Question: I would like to nicely fill the area between the bounds of confidence intervals (between the upper or lower bound of an area) and 0 using different colours for positive or negative (below or above 0).
I managed to get close to what I expect, but there are some artefacts at the bounds of each area. Any idea on how to address these issues appearing at the edges? Thanks!
'''
library(tidyverse)
library(modelbased)
data <- data.frame(x = rnorm(100, 0, 3))
data$y <- cos(data$x) + rnorm(100, 0, 0.5)
newdata <- lm(y ~ poly(x, 6), data=data) %>%
modelbased::estimate_link(length=50)
head(newdata)
#> x Predicted CI_low CI_high
#> 1 -6.387080 <PHONE> <PHONE> 1.763693
#> 2 -6.114378 <PHONE> <PHONE> 1.884269
#> 3 -5.841676 <PHONE> <PHONE> 1.848071
#> 4 -5.568974 <PHONE> <PHONE> 1.673252
#> 5 -5.296272 <PHONE> <PHONE> 1.383081
#> 6 -5.023570 <PHONE> <PHONE> 1.020028
newdata <- newdata %>%
rowwise() %>%
mutate(Limit = min(abs(CI_low), abs(CI_high)),
Positive = ifelse(CI_low > 0, Limit, NA),
Negative = ifelse(CI_low < 0, -Limit, NA))
newdata %>%
ggplot(aes(x=x, y=Predicted)) +
geom_ribbon(aes(ymin = 0, ymax = Positive), fill="green") +
geom_ribbon(aes(ymin = Negative, ymax = 0), fill="red") +
geom_ribbon(aes(ymin=CI_low, ymax=CI_high), alpha=0.2) +
geom_line() +
geom_hline(yintercept=0)
'''

<URL>
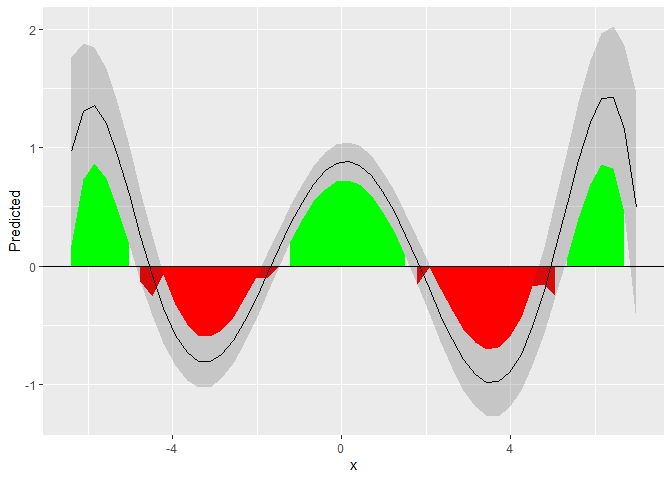
Answer: I think that those artefacts are caused by the definitions of 'Positive' and 'Negative' variables. More precisely, I think you should specify 'Negative = ifelse(CI_high < 0, -Limit, NA)' instead of 'Negative = ifelse(CI_low < 0, -Limit, NA)'. In that case, you obtain:
'''
# packages
library(tidyverse)
library(modelbased)
# data
set.seed(1)
x <- rnorm(100, 0, 3)
data <- data.frame(
x = x,
y = cos(x) + rnorm(100, 0, 0.5)
)
# model
newdata <- lm(y ~ poly(x, 6), data = data) %>%
modelbased::estimate_link(length = 50) %>%
mutate(
Limit = pmin(abs(CI_low), abs(CI_high)),
Positive = ifelse(CI_low > 0, Limit, NA),
Negative = ifelse(CI_high < 0, -Limit, NA)
)
# plot
ggplot(newdata, aes(x = x, y = Predicted)) +
geom_line() +
geom_ribbon(aes(ymin = CI_low, ymax = CI_high), alpha = 0.2) +
geom_ribbon(aes(ymin = 0, ymax = Positive), fill = "green") +
geom_ribbon(aes(ymin = Negative, ymax = 0), fill = "red")
'''

<URL>
If you want to further improve the CI at the boundaries, you should increase the length of the grid used, for example:
'''
# packages
library(tidyverse)
library(modelbased)
# data
set.seed(1)
x <- rnorm(100, 0, 3)
data <- data.frame(
x = x,
y = cos(x) + rnorm(100, 0, 0.5)
)
# model
newdata <- lm(y ~ poly(x, 6), data = data) %>%
modelbased::estimate_link(length = 150) %>%
mutate(
Limit = pmin(abs(CI_low), abs(CI_high)),
Positive = ifelse(CI_low > 0, Limit, NA),
Negative = ifelse(CI_high < 0, -Limit, NA)
)
# plot
ggplot(newdata, aes(x = x, y = Predicted)) +
geom_line() +
geom_ribbon(aes(ymin = CI_low, ymax = CI_high), alpha = 0.2) +
geom_ribbon(aes(ymin = 0, ymax = Positive), fill = "green") +
geom_ribbon(aes(ymin = Negative, ymax = 0), fill = "red")
'''

<URL>